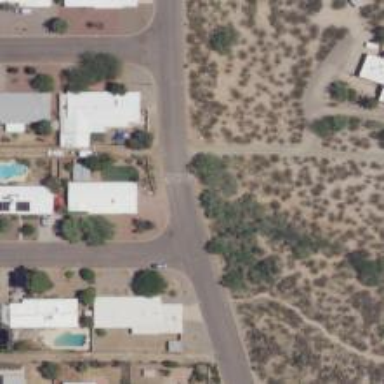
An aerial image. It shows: Alleyway designated as service road.